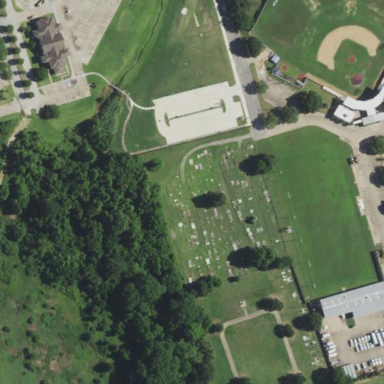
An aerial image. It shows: Cemetery.